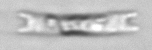
Label: Eucampia